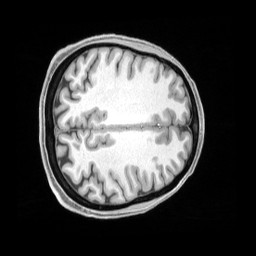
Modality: T1w
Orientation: axial
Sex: female
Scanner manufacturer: siemens
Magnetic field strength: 3 T
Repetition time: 2.4 s
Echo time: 0.00222 s